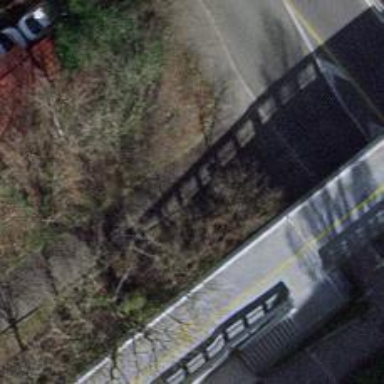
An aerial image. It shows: Cycle barrier.